Question: I want to draw this time series plot using R.

My dataset is a time series that includes days, hours and minutes. I want the plot to show only the day of the week. When I use a normal 'plot(x,y)' i get a 'box plot' and I am not able to figure out the type of this plot. Can anyone help me in figuring out the plot and which function can be used to get such a plot.
Head of actual data:
'''
head(data)
# Date Time Global_active_power Global_reactive_power Voltage
#1 2006-12-16 17:24:00 4.216 0.418 234.84
#2 2006-12-16 17:25:00 5.360 0.436 233.63
#3 2006-12-16 17:26:00 5.374 0.498 233.29
#4 2006-12-16 17:27:00 5.388 0.502 233.74
#5 2006-12-16 17:28:00 3.666 0.528 235.68
#6 2006-12-16 17:29:00 3.520 0.522 235.02
# Global_intensity Sub_metering_1 Sub_metering_2 Sub_metering_3
#1 18.4 0 1 17
#2 23.0 0 1 16
#3 23.0 0 2 17
#4 23.0 0 1 17
#5 15.8 0 1 17
#6 15.0 0 2 17
'''
Minimally reproducible dataset:
'''
set.seed(123)
data <- data.frame(Date = as.Date(rep(c("2006-06-16", "2006-06-17"), each = 1440)),
Time = format(as.difftime(0:1439, units = "mins") + as.POSIXct("2006-06-16"), "%H:%M"),
Global_active_power = cumsum(rnorm(2880, 0.02, 0.02) * rep(rep(c(1, -1), 4), 2880 / 8)))
'''
At this stage, I've tried the following:
'''
x <- weekdays(data$Date)
y <- data$Global_active_power
plot(x, y)
'''
but I get a boxplot.
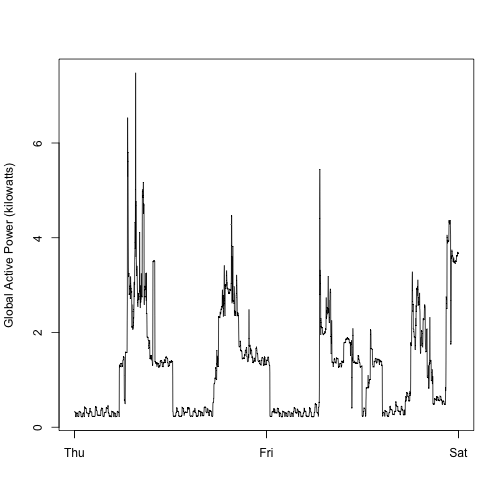
Answer: Maybe this is what you want:
'''
set.seed(123)
data <- data.frame(Date = as.Date(rep(c("2006-06-16", "2006-06-17"), each = 1440)),
Time = format(as.difftime(0:1439, units = "mins") +
as.POSIXct("2006-06-16"), "%H:%M"),
Global_active_power = cumsum(rnorm(2880, 0.02, 0.02) *
rep(rep(c(1, -1), 4), 2880 / 8)))
data$datetime <- as.POSIXct(paste(data$Date,data$Time),tz="UCT")
plot(data$datetime,data$Global_active_power,type="l")
'''
Here is the plot: